Field crop: tomato
Growth stage: 1
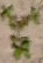
Species: portulaca